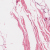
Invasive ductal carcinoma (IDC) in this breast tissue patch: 0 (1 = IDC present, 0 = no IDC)